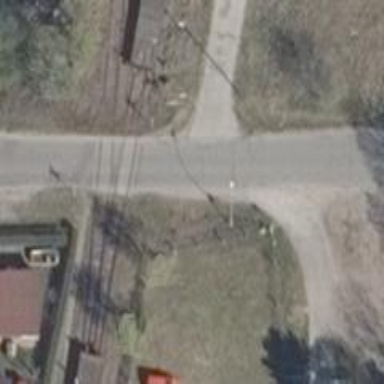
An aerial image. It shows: Unclassified road with asphalt surface.